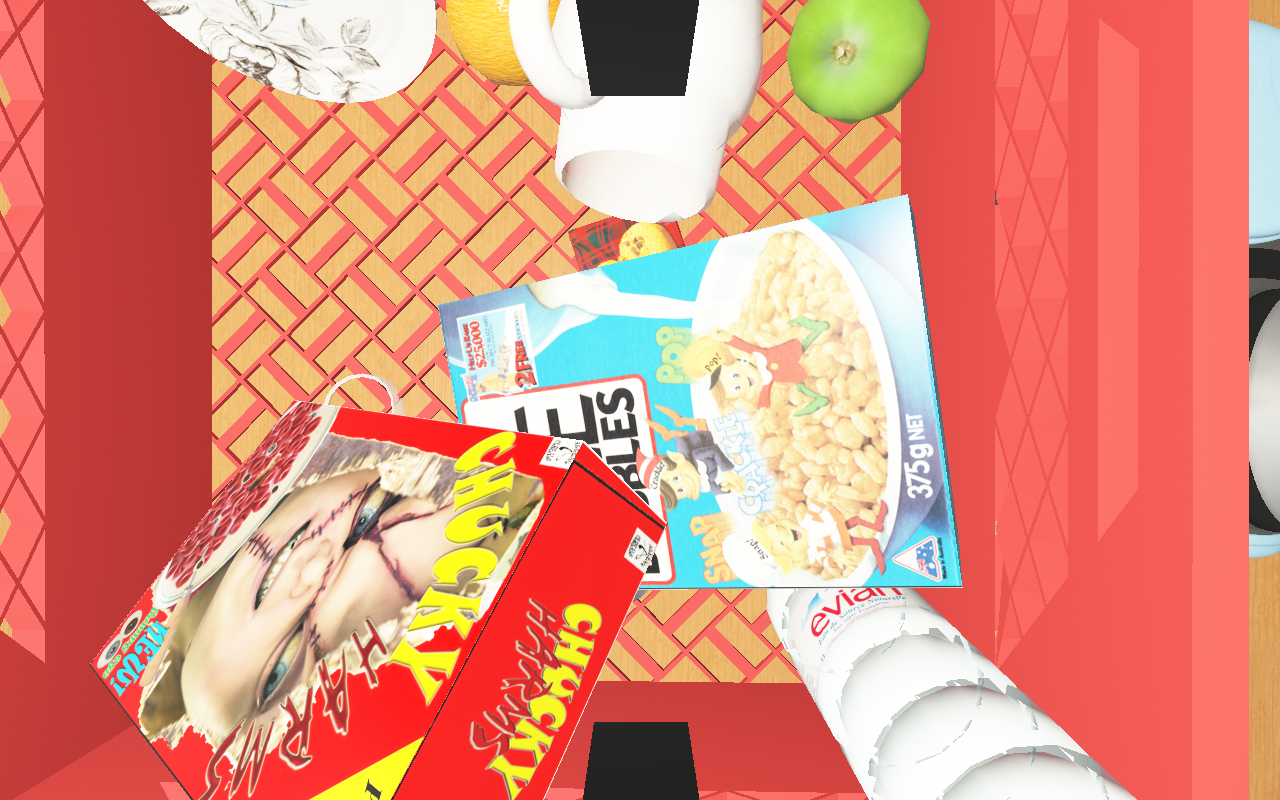
Objects in the scene:
carafe
apple
orange
orange
plate
glass
honey jar
jam jar
cereal box
cereal box
biscuit box